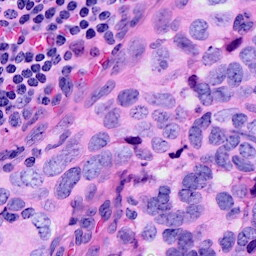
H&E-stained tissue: Breast